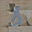
Label: 8